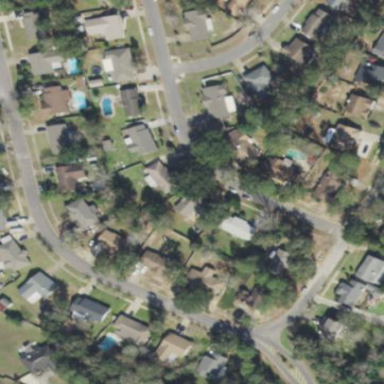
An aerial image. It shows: Single-family residential area.